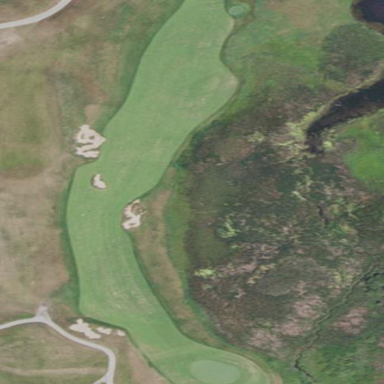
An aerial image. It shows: Golf fairway surrounded by grass.